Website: bh-photo
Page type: cart
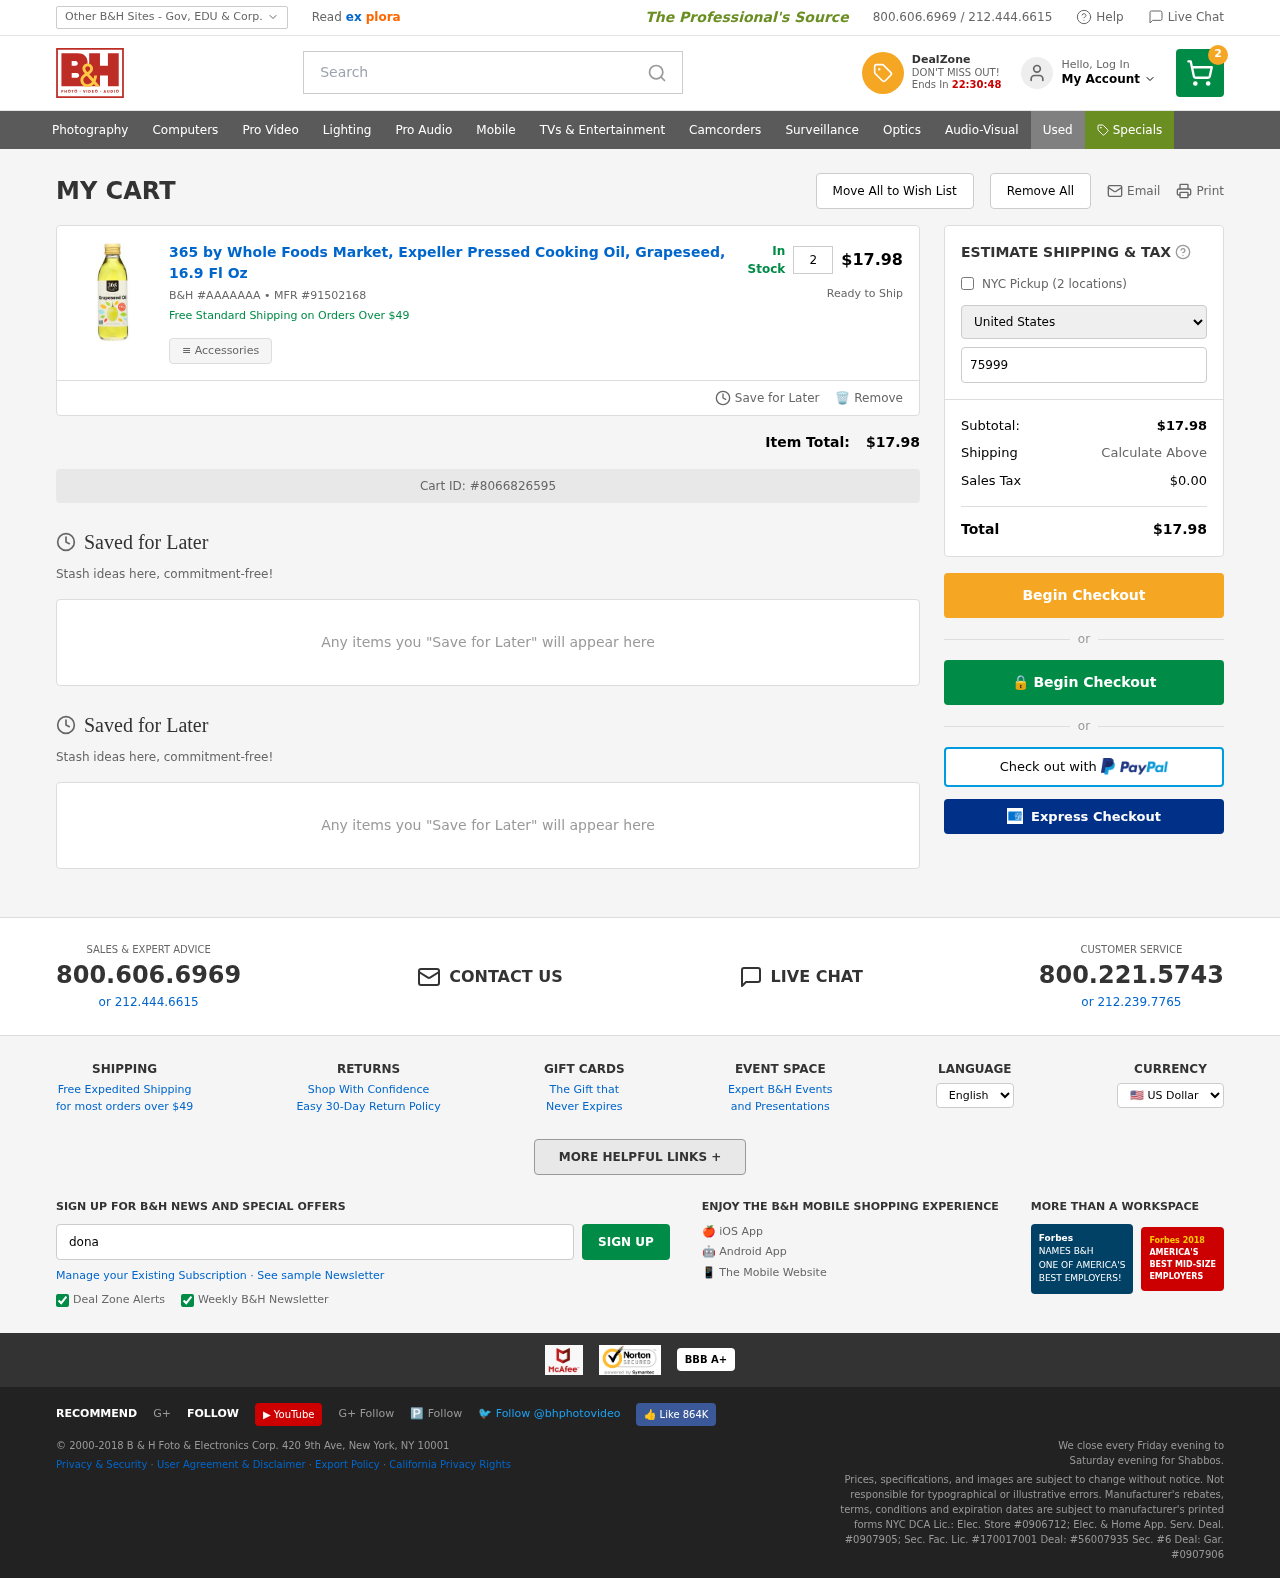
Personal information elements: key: PII_COUNTRY
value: United States
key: PII_EMAIL
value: donald_reed@gmail.com
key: PII_POSTCODE
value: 75999
Product elements: key: PRODUCT1_NAME
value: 365 by Whole Foods Market, Expeller Pressed Cooking Oil, Grapeseed, 16.9 Fl Oz
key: PRODUCT1_QUANTITY
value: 2
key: PRODUCT1_SKU
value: AAAAAAA
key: PRODUCT1_MFR
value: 91502168
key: PRODUCT1_SUBTOTAL
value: $17.98
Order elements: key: ORDER_NUM_ITEMS
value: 2
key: ORDER_SUBTOTAL
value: $17.98
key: ORDER_ID
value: #8066826595
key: ORDER_TAX
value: $0.00
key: ORDER_TOTAL
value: $17.98
Search elements: key: HEADER_SEARCH
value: Search